Question: I've been creating Image Processing Application. Where Image get's blackened(Technically drawing on canvas with 'paint' and 'path' on 'TouchEvent').
Here's my layout which i used for Blackened Screen
'''
<?xml version="1.0" encoding="utf-8"?>
<FrameLayout xmlns:android="http://schemas.android.com/apk/res/android"
android:layout_width="match_parent"
android:layout_height="match_parent">
<FrameLayout
android:id="@+id/blacken_imageview"
android:layout_width="wrap_content"
android:layout_height="wrap_content"
android:layout_gravity="center"
/>
</FrameLayout>
'''
In Blacken Activity :
'''
public void onCreate(Bundle savedInstanceState) {
super.onCreate(savedInstanceState);
setContentView(R.layout.drawingpad_layout);
drawingPadLayout = (FrameLayout) findViewById(R.id.blacken_imageview);
mDrawingView=new DrawingView(this);
mDrawingView.setBackgroundDrawable(Drawable.createFromPath(imagePath)); // getting imagepath from previous activity.
mDrawingView.setScaleType(ScaleType.FIT_CENTER);//I tried CENTER, CENTER_INSIDE i.e every scaleType. But it's doesn't change the ImageView Background scale type at all
drawingPadLayout.addView(mDrawingView);
}
'''
### Q.
'scaleType''DrawingView''DrawingView'

---
Here's my custom 'ImageView' which i used to blacken on touch of it.
'''
class DrawingView extends ImageView {
Paint mPaint;
Bitmap mBitmap;
Canvas mCanvas;
Path mPath;
Paint mBitmapPaint;
public DrawingView(Context context) {
super(context);
// TODO Auto-generated constructor stub
mPaint = new Paint();
mPaint.setAntiAlias(true);
mPaint.setDither(true);
mPaint.setColor(Color.BLACK);
mPaint.setStyle(Paint.Style.STROKE);
mPaint.setStrokeJoin(Paint.Join.ROUND);
mPaint.setStrokeCap(Paint.Cap.ROUND);
mPaint.setStrokeWidth(20);
mPath = new Path();
mBitmapPaint = new Paint();
mBitmapPaint.setColor(Color.BLACK);
}
@Override
protected void onSizeChanged(int w, int h, int oldw, int oldh) {
super.onSizeChanged(w, h, oldw, oldh);
mBitmap = Bitmap.createBitmap(w, h, Bitmap.Config.ARGB_8888);
mCanvas = new Canvas(mBitmap);
}
@Override
public void draw(Canvas canvas) {
// TODO Auto-generated method stub
super.draw(canvas);
canvas.drawBitmap(mBitmap, 0, 0, mBitmapPaint);
canvas.drawPath(mPath, mPaint);
}
private float mX, mY;
private static final float TOUCH_TOLERANCE = 4;
private void touch_start(float x, float y) {
// mPath.reset();
mPath.moveTo(x, y);
mX = x;
mY = y;
}
private void touch_move(float x, float y) {
float dx = Math.abs(x - mX);
float dy = Math.abs(y - mY);
if (dx >= TOUCH_TOLERANCE || dy >= TOUCH_TOLERANCE) {
mPath.quadTo(mX, mY, (x + mX) / 2, (y + mY) / 2);
mX = x;
mY = y;
}
}
private void touch_up() {
mPath.lineTo(mX, mY);
// commit the path to our offscreen
mCanvas.drawPath(mPath, mPaint);
// mPaint.setXfermode(new PorterDuffXfermode(PorterDuff.Mode.SCREEN));
// kill this so we don't double draw
mPath.reset();
// mPath= new Path();
}
@Override
public boolean onTouchEvent(MotionEvent event) {
float x = event.getX();
float y = event.getY();
switch (event.getAction()) {
case MotionEvent.ACTION_DOWN:
touch_start(x, y);
invalidate();
break;
case MotionEvent.ACTION_MOVE:
touch_move(x, y);
invalidate();
break;
case MotionEvent.ACTION_UP:
touch_up();
invalidate();
break;
}
return true;
}
}
'''
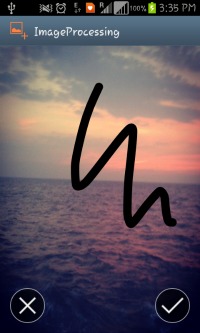
Answer: As per Pskink,
Replacing 'setBackgroundDrawable' to 'setImageDrawable' resolved the issue. 'Image' is not getting streched any more. It remains intact.
'''
mDrawingView.setImageDrawable(Drawable.createFromPath(imagePath));
'''